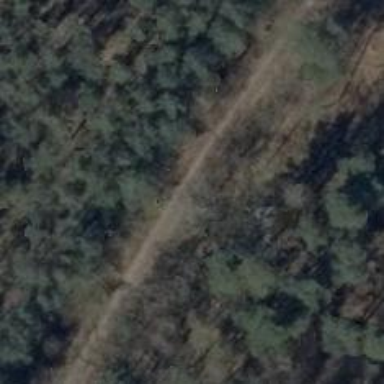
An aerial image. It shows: Abandoned railway track.